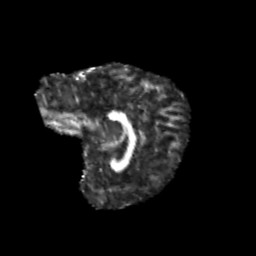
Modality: FA
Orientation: sagittal
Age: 10
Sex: male
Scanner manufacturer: siemens
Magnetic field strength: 3 T
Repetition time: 3.8 s
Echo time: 0.07 s